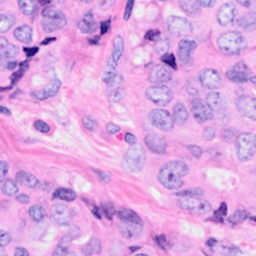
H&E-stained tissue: Breast